Question:
So I installed XNA Game Studio 4.0 on Visual Basic 2013 Ultimate, but then I saw XNA 4.0 Refresh. I installed it as I thought it would replace the previous one but it didn't. Now I have 2 of each project templates... I need help with removing the copies.
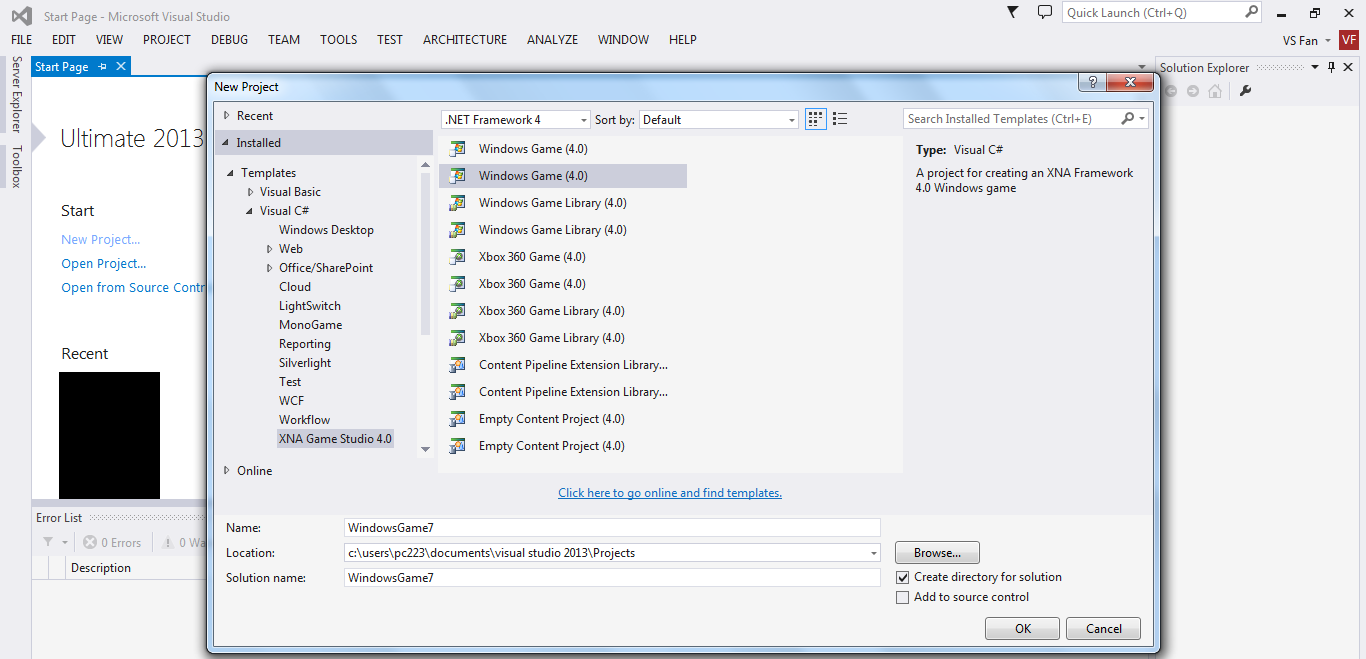
Answer: Have you already tried to uninstall XNA and then reinstall it?